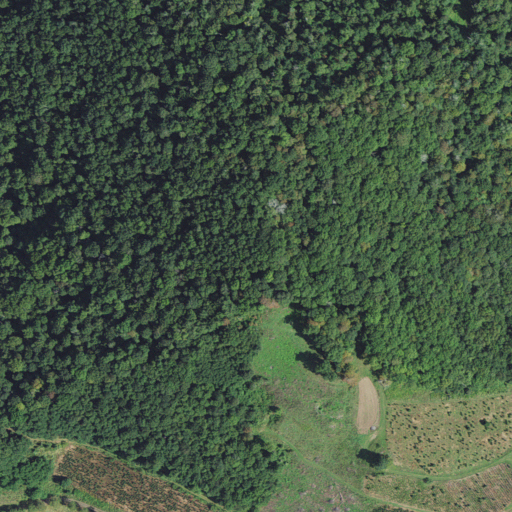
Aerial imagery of mountain in North Carolina named Little Haw Mountain containing deciduous forest, pasture, and shrub